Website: walmart
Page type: billing-address
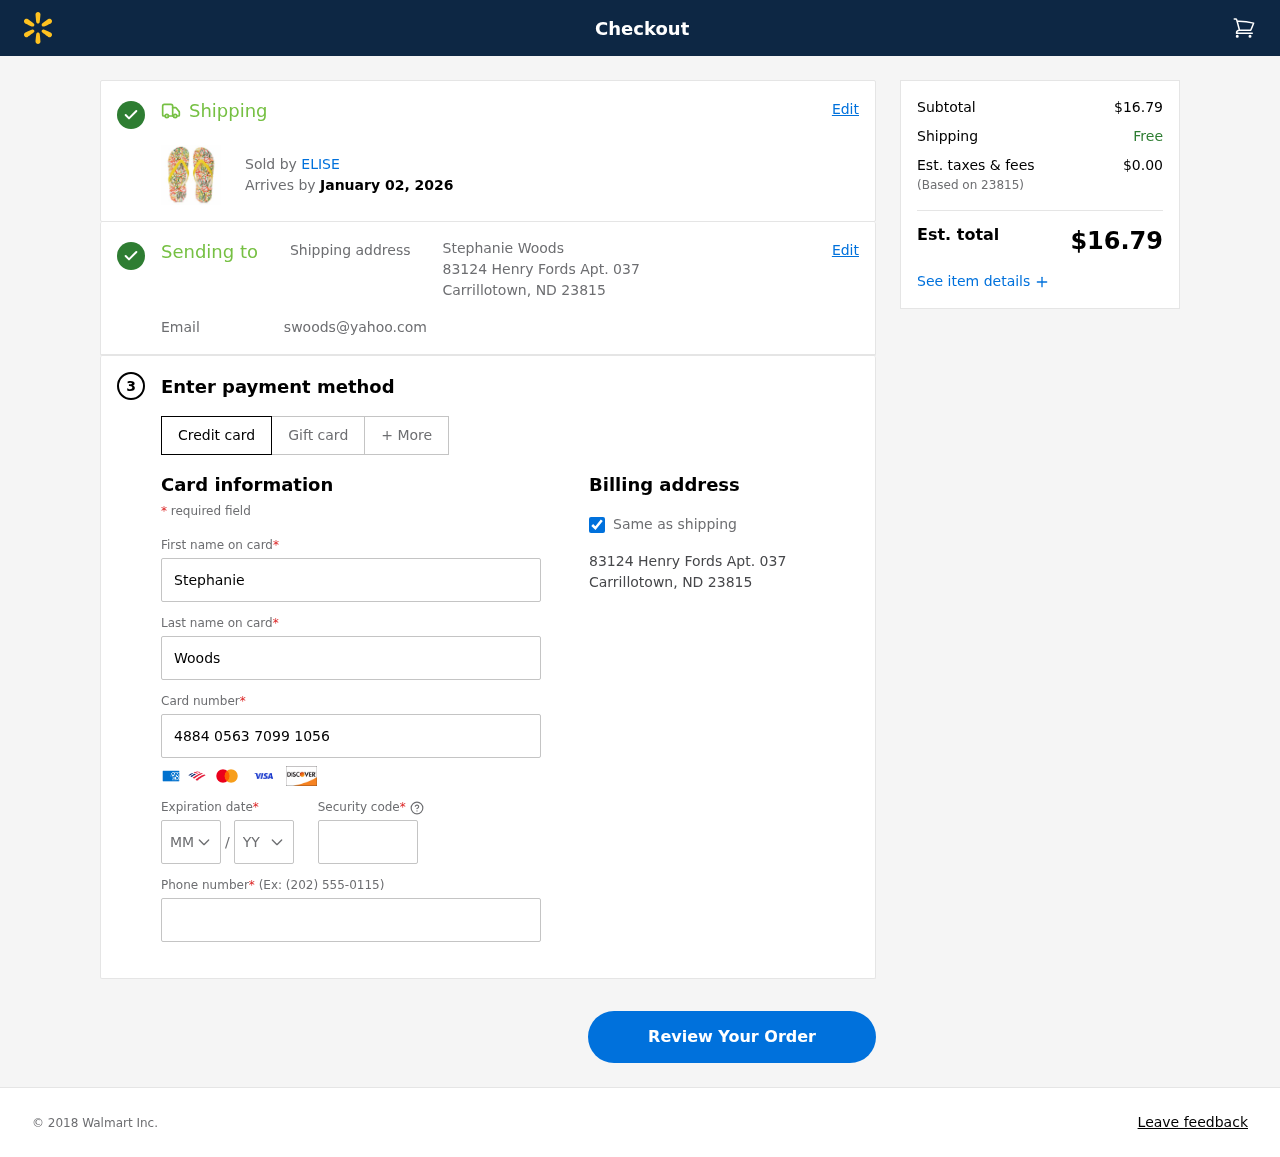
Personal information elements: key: PII_CARD_CVV
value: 427
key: PII_CARD_EXPIRY_MONTH
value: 09
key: PII_CARD_EXPIRY_YEAR
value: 27
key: PII_CARD_NUMBER
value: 4884 0563 7099 1056
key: PII_CITY_STATE_ZIP
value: Carrillotown, ND 23815
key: PII_EMAIL
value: swoods@yahoo.com
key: PII_FIRSTNAME
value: Stephanie
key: PII_FULLNAME
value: Stephanie Woods
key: PII_LASTNAME
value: Woods
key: PII_PHONE
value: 2753626885
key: PII_POSTCODE
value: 23815
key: PII_STREET
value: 83124 Henry Fords Apt. 037
Product elements: key: PRODUCT1_BRAND
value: ELISE
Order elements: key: ORDER_DELIVERY_DATE
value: January 02, 2026
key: ORDER_SUBTOTAL
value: $16.79
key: ORDER_TAX
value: $0.00
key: ORDER_TOTAL
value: $16.79